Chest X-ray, PA view. Patient: 33 years old, sex M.
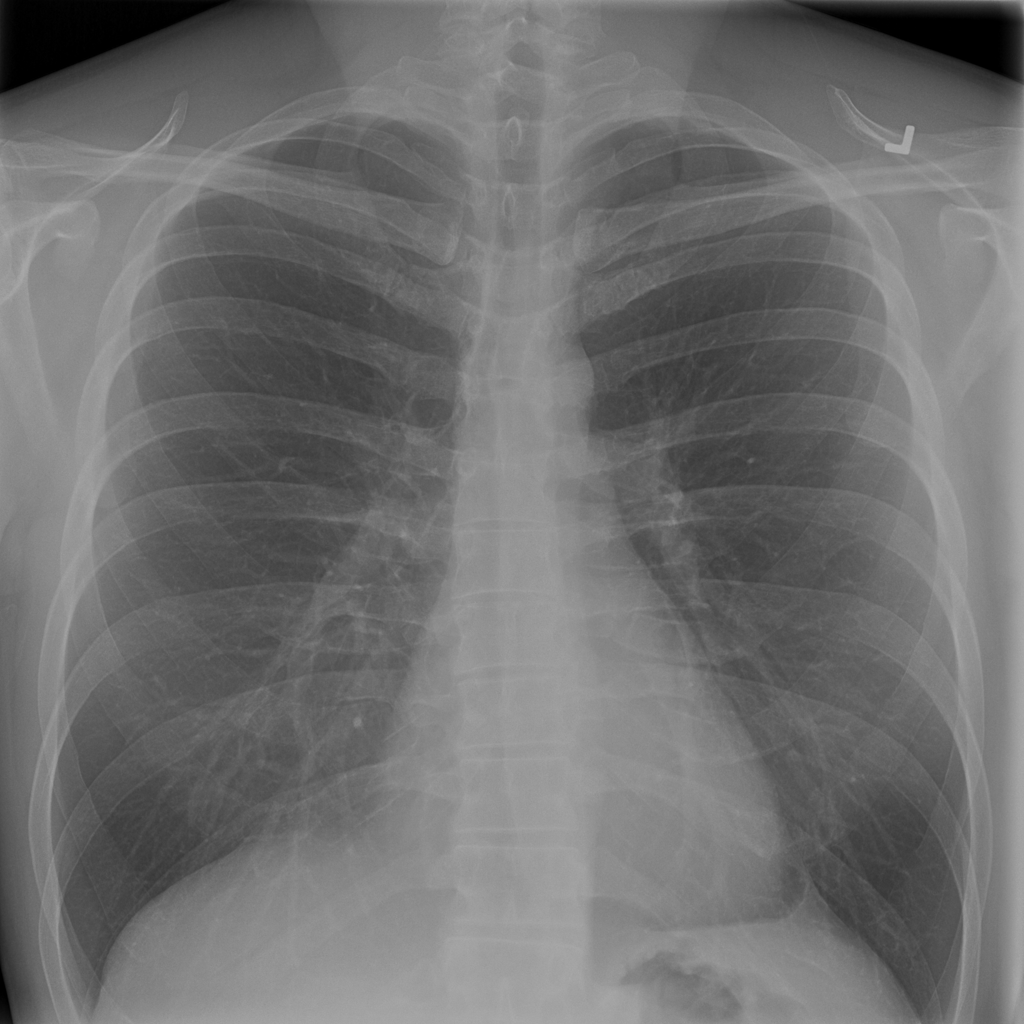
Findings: No Finding